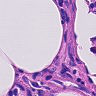
Metastatic tissue present: no